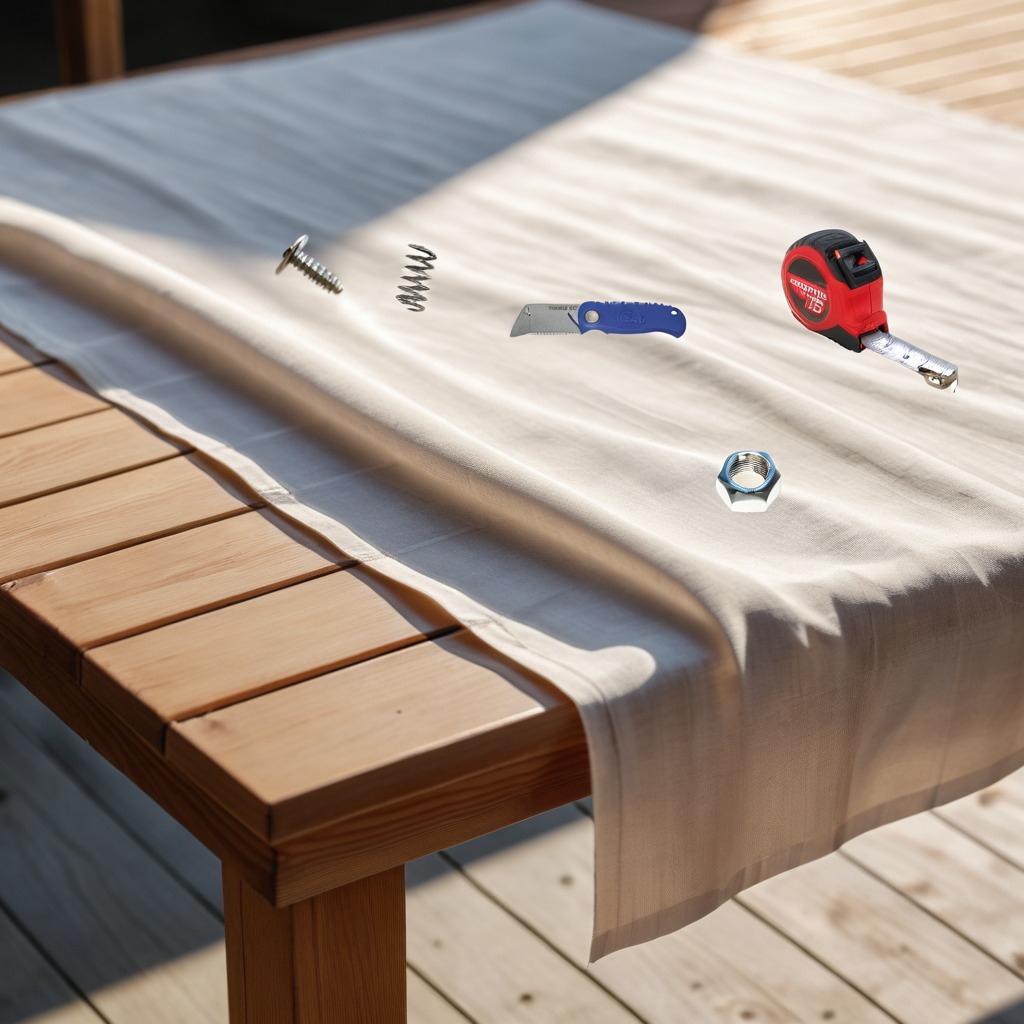
A metal nut lying on the wooden table.